Question: Our app is not using angular 1.3 (yet, we have to check the dependencies before updating), but I need to use <URL> from 1.3 in some simple text attributes.
Wrote this directive to accomplish that
'''
return {
scope: {
'text': '='
},
restrict: 'AE',
template: '{{ text }}',
link: function link($scope, element, attrs) {
}
};
'''
And it is used like this
'''
<span static-text text="friend.name">
'''
The problem is that it still adds a watch on '{{ text }}' (screenshot from Batarang)

Is there a simple way of displaying a text without the permanent watch? (looked at <URL>.
EDIT: I ended up using the solutions proposed by @arturgrzesiak and @PSL, @arturgrzesiak's solution was used when no async proccesing was present, and for the other scenarios I used @PSL's. Both solutions work, but I'll accept @PSL's since it covers more scenarios.
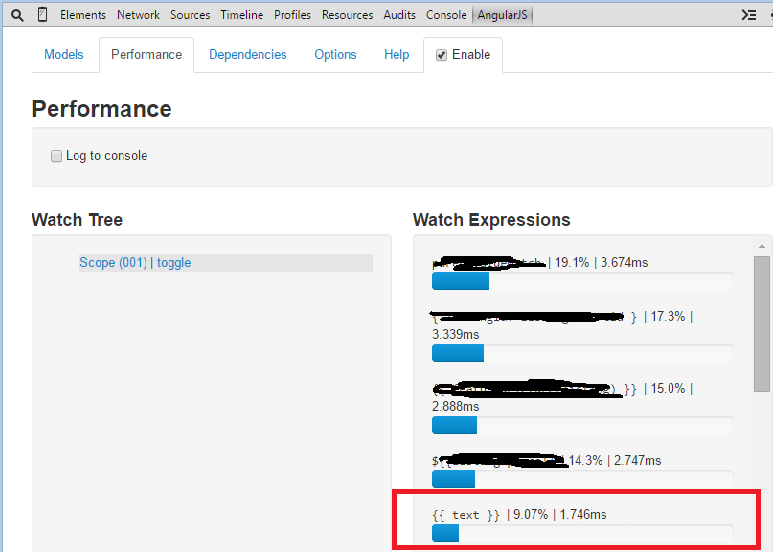
Answer: There are some advantages that you get by having a watch. One example is in your actual code you are setting the data asynchronously which means the bound variable gets updated during the next digest cycle. But it's overkill (So 'bindonce' or other watch removal libraries or 1.3 two-way binding exist) in some case. Here is one thing you can do, just use a watch until you get the data and then remove it once you have got it and set the html manually from the directive.
'''
return {
restrict: 'AE',
link: function link($scope, element, attrs) {
var unwatch = $scope.$watch(attrs.staticText, function(val){ //Set up temp watch
if(val){
unwatch(); //Unwatch it
element.html(val); //Set the value
}
});
}
};
'''
and just use it as
'''
<span static-text="friend.name">
'''